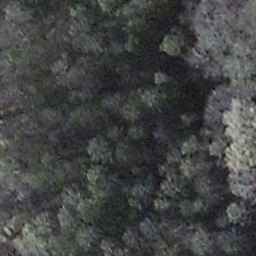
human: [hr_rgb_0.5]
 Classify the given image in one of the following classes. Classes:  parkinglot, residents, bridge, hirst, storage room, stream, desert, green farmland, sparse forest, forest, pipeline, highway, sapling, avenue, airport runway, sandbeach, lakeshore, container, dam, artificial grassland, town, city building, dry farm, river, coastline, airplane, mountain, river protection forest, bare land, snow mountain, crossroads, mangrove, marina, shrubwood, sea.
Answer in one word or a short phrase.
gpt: shrubwood